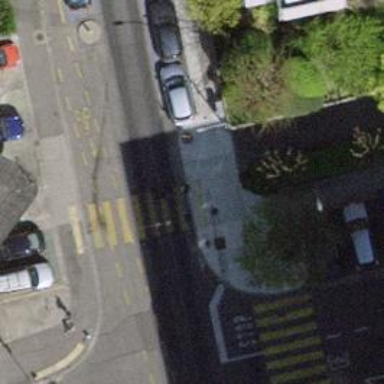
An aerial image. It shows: Marked crossing with zebra stripes on the road.